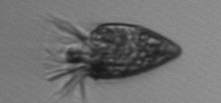
Label: Strombidium_tintinnodes